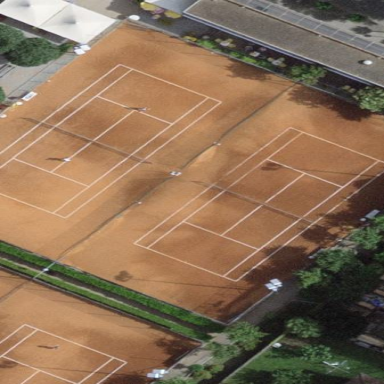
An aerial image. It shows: Tennis court on pitch.